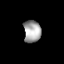
Tissue: skin
Cell type: Epithelial cells
Senescence score: 0.2579
Nuclear area (px): 375
Mean DAPI intensity: 164.512